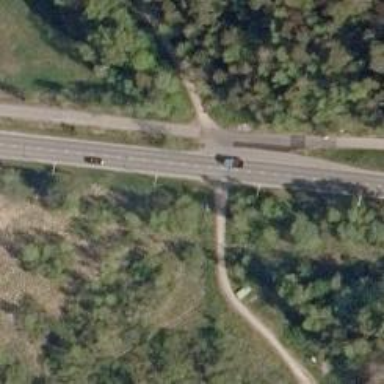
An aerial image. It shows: Asphalt cycleway.